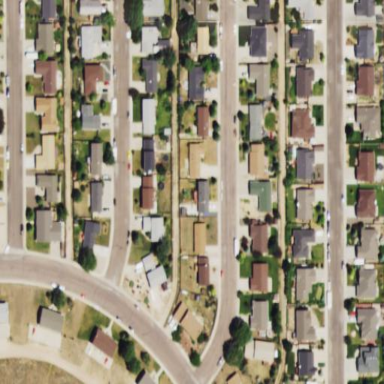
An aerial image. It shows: Residential neighbourhood.